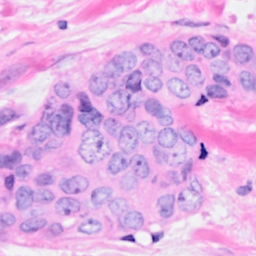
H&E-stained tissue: Breast